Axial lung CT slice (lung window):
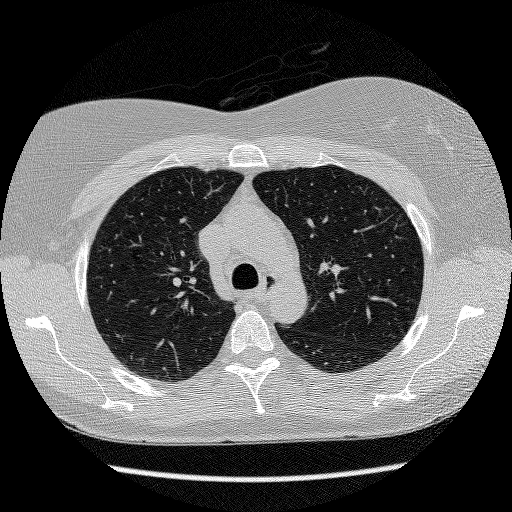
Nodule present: no